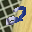
Label: 2